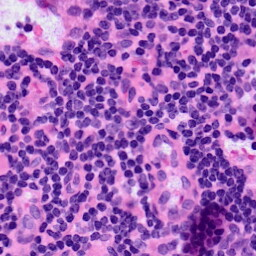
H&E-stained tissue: LymphNode